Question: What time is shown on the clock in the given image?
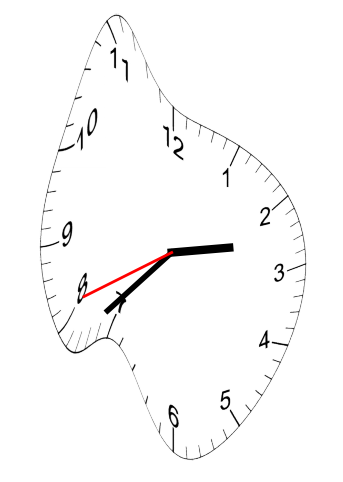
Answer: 02:37:41